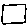
Label: square